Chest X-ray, PA view. Patient: 32 years old, sex F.
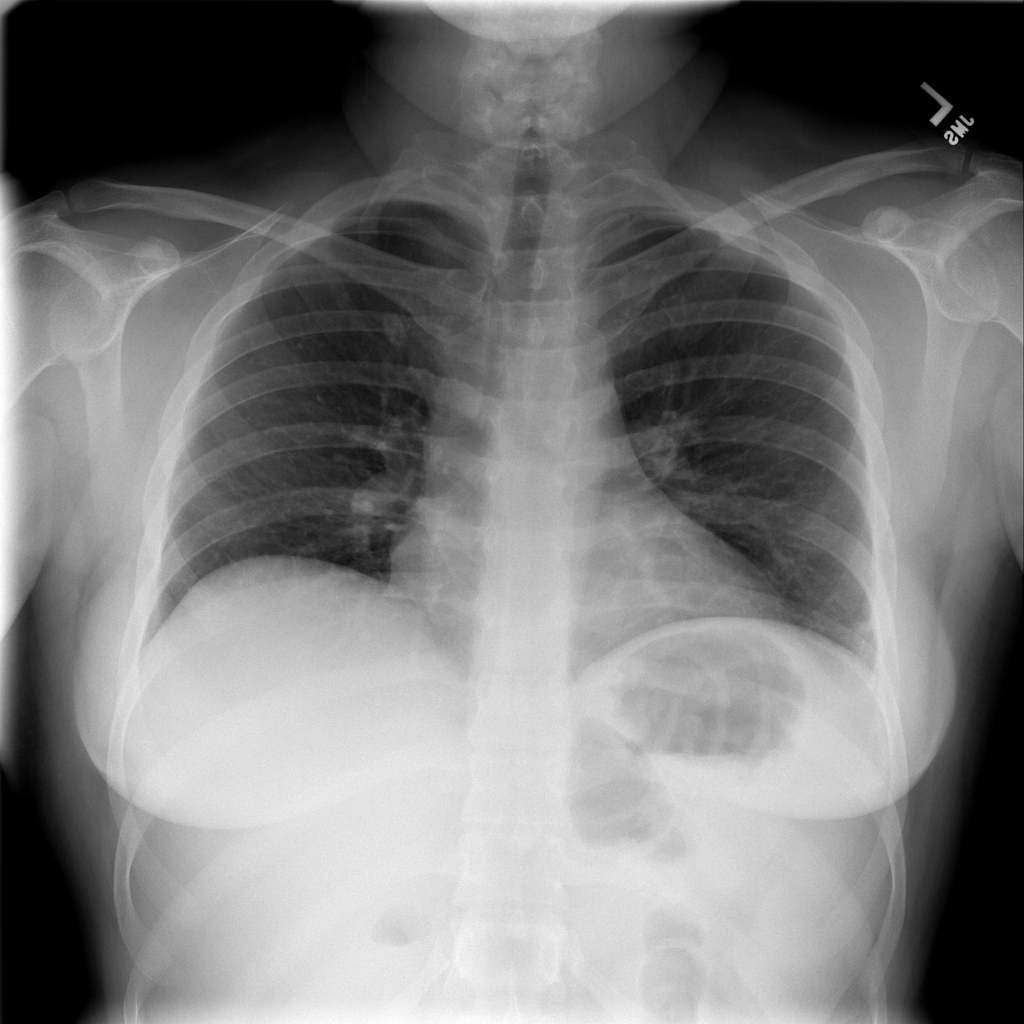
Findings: Consolidation